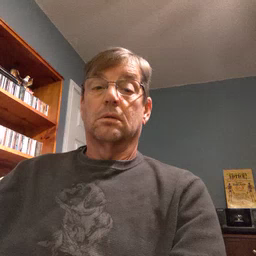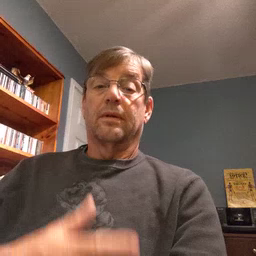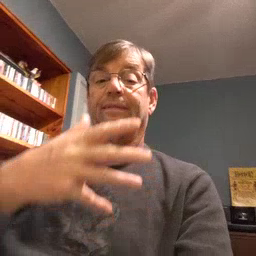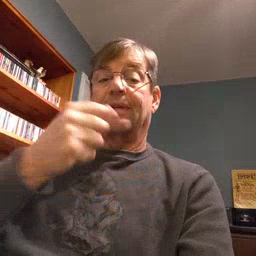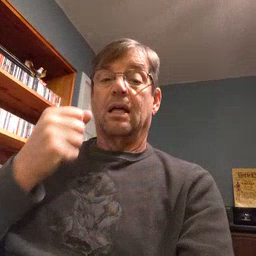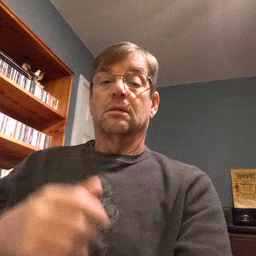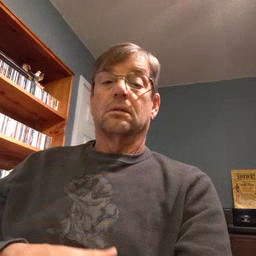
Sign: fast